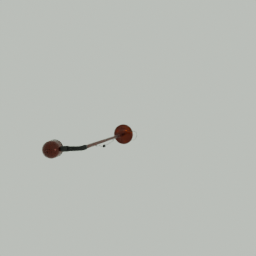
Label: lighting